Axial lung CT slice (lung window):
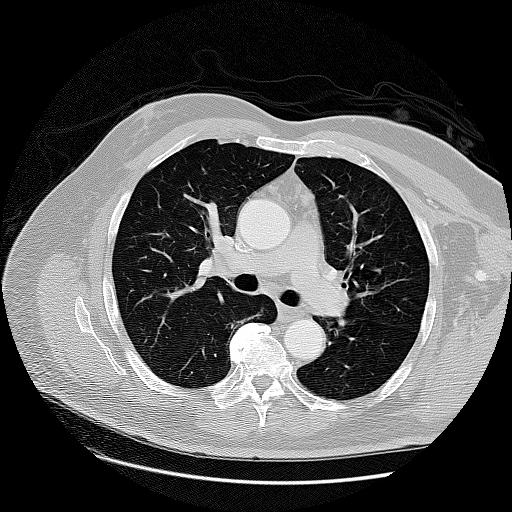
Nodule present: no